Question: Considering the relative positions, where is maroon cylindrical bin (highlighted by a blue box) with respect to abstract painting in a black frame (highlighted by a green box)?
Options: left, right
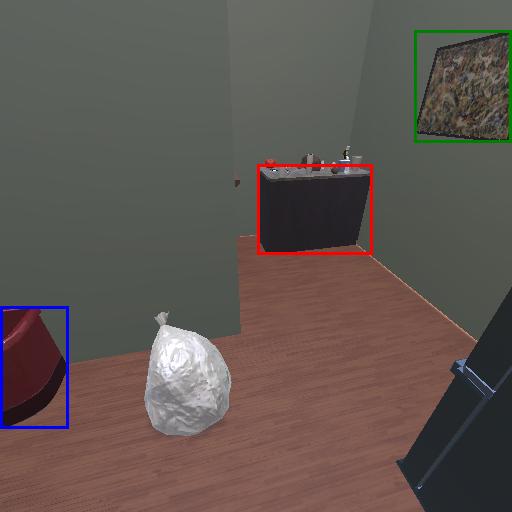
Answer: left